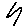
Label: zigzag